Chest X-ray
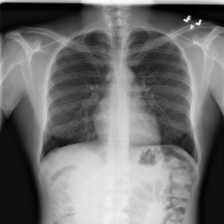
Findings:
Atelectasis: negative
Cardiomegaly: negative
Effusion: negative
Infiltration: negative
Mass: negative
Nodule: negative
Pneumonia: negative
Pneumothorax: negative
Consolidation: negative
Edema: negative
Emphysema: negative
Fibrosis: negative
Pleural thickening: negative
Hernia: negative